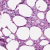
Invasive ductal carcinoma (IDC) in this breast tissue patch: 0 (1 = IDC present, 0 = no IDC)